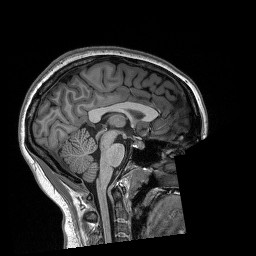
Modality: T1w
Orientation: sagittal